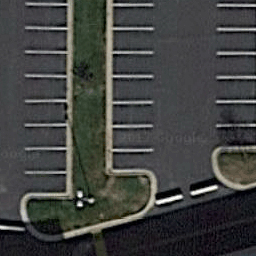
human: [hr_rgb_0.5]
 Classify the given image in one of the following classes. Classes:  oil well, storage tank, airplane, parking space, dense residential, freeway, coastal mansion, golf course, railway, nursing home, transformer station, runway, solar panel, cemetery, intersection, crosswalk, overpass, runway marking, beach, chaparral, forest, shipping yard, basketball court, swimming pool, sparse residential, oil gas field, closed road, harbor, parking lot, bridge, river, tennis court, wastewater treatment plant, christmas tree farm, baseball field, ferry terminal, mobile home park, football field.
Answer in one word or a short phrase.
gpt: parking space